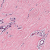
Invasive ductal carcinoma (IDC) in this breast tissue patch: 0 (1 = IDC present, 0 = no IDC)